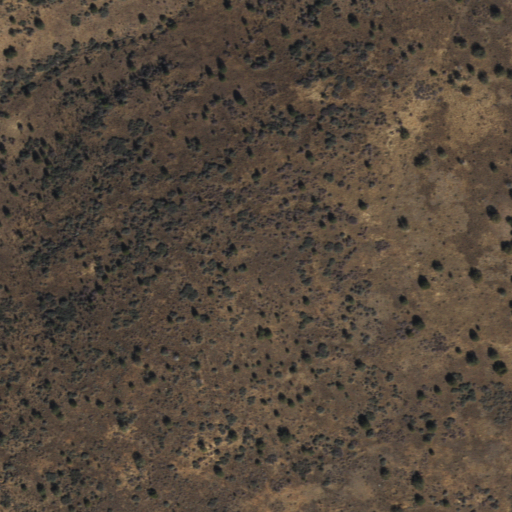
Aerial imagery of cliff(s) in Arizona named Windy Ridge containing shrub and evergreen forest